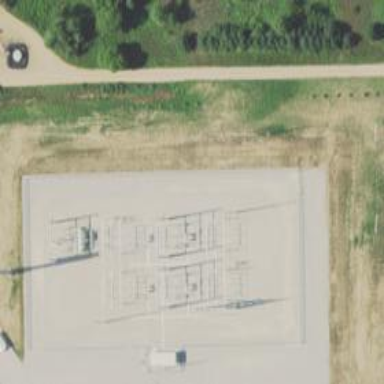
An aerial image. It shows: Switch used for power control.